Question: I have a set of pairs of x points to draw segments along the x axis to create a custom read map in R:

Half the task of plotting these segments is deciding their y positions so that no two segments that overlap are on the same y level. For each segment, I iterate over y levels from the first position until I get to a position that does not yet contain a segment that will overlap the current one. I then record the end position of the current segment and move to the next one.
The actual code is a function as follows:
'''
# Dummy data
# A list of start and end positions for each segment along the X axis. Sorted by start.
# Passing the function few.reads draws a map in half a second. Passing it many.reads takes about half an hour to complete.
few.reads <- data.frame( start=c(rep(10,150), rep(16,100), rep(43,50)), end=c(rep(30,150), rep(34,100), rep(57,50)) );
many.reads <- data.frame( start=c(rep(10,15000), rep(16,10000), rep(43,5000)), end=c(rep(30,15000), rep(34,10000), rep(57,5000)) );
#---
# A function to draw a series of overlapping segments (or "reads" in my along
# The x-axis. Where reads overlap, they are "stacked" down the y axis
#---
drawReads <- function(reads){
# sort the reads by their start positions
reads <- reads[order(reads$start),];
# minimum and maximum for x axis
minstart <- min(reads$start);
maxend <- max(reads$end);
# initialise yread: a list to keep track of used y levels
yread <- c(minstart - 1);
ypos <- c(); #holds the y position of the ith segment
#---
# This iteration step is the bottleneck. Worst case, when all reads are stacked on top
# of each other, it has to iterate over many y levels to find the correct position for
# the later reads
#---
# iterate over segments
for (r in 1:nrow(reads)){
read <- reads[r,];
start <- read$start;
placed <- FALSE;
# iterate through yread to find the next availible
# y pos at this x pos (start)
y <- 1;
while(!placed){
if(yread[y] < start){
ypos[r] <- y;
yread[y] <- read$end;
placed <- TRUE;
}
# current y pos is used by another segment, increment
y <- y + 1;
# initialize another y pos if we're at the end of the list
if(y > length(yread)){
yread[y] <- minstart-1;
}
}
}
#---
# This is the plotting step
# Once we are here the rest of the process is very quick
#---
# find the maximum y pos that is used to size up the plot
maxy <- length(yread);
miny = 1;
reads$ypos <- ypos + miny;
print("New Plot...")
# Now we have all the information, start the plot
plot.new();
plot.window(xlim=c(minstart, maxend+((maxend-minstart)/10)), ylim=c(1,maxy));
axis(3,xaxp=c(minstart,maxend,(maxend-minstart)/10));
axis(2, yaxp=c(miny,maxy,3),tick=FALSE,labels=FALSE);
print("Draw the reads...");
maxy <- max(reads$ypos);
segments(reads$start, maxy-reads$ypos, reads$end, maxy-reads$ypos, col="blue");
}
'''
My actual dataset is very large, and contains regions that can have up to 600000 reads as far as I can tell. The reads will naturally stack on top of each other, so it is very easy to realise the worst-case scenario, where all reads are overlapping each other. The time it takes to plot large numbers of reads is unacceptable for me, so I'm looking for a way to make the process more efficient. Can I replace my loops with something quicker? Is there an algorithm that can arrange the reads quicker? I really can't think of a better way of doing this at the moment.
Thanks for your help.
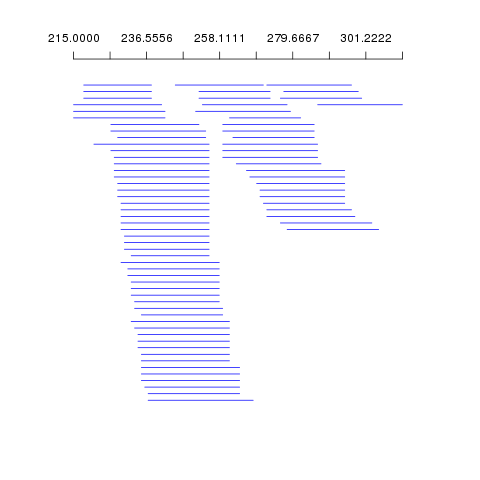
Answer: Fill each y-level in a greedy fashion. After a level is filled, go one level down and never go back up.
Pseudocode:
'''
y <- 1
while segment-list.not-empty
i <- 1
current <- segment-list[i]
current.plot(y)
segment-list.remove(i)
i <- segment-list.find_first_greater(current.end)
while (i > 0)
current <- segment-list[i]
current.plot(y)
segment-list.remove(i)
y <- y + 1
'''
This does not necessarily produce an "optimal" plot in any sense, but at least it's O(n log n).